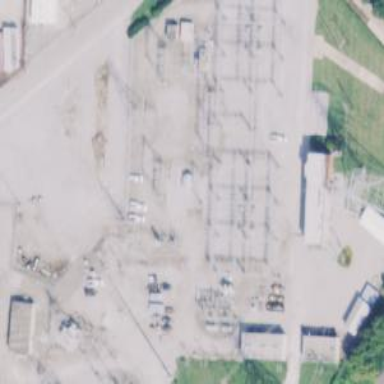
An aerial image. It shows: Lattice structure tower used for power transmission.